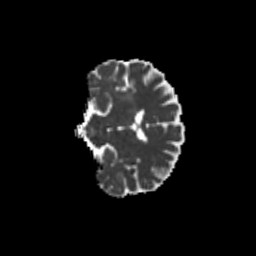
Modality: MD
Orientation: coronal
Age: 42
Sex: female
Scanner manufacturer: siemens
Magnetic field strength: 3 T
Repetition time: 8.6 s
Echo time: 0.095 s